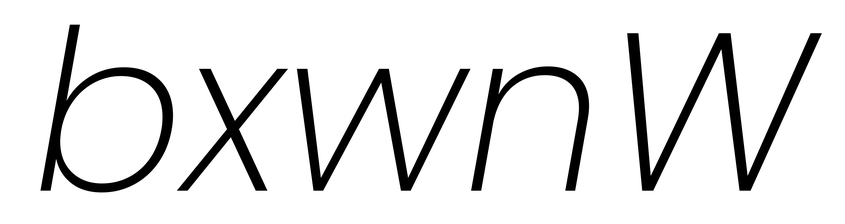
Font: Poppins-ExtraLightItalic